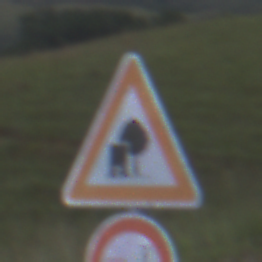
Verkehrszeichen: UnzureichendesLichtraumprofil
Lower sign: VerbotUeberholenEinspurigeFahrzeuge
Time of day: SunriseSunset
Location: Outdoor (Nature)
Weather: PartlyCloudy
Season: NotSpecified
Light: Natural